Field crop: tomato
Growth stage: 1
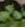
Species: solanum